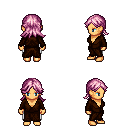
a pixel art fantasy rpg character, female body template, human, tanned skin, brown robe, white pants, pink loose hair, four views (front, back, left, right), 2x2 character sprite sheet, small pixel art, hard edges, no anti-aliasing